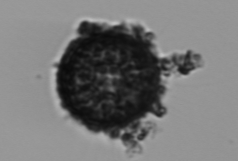
Label: Thalassiosira_TAG_external_detritus